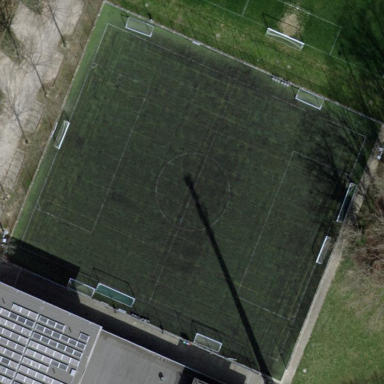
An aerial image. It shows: Soccer pitch designated for leisure and sports activities.